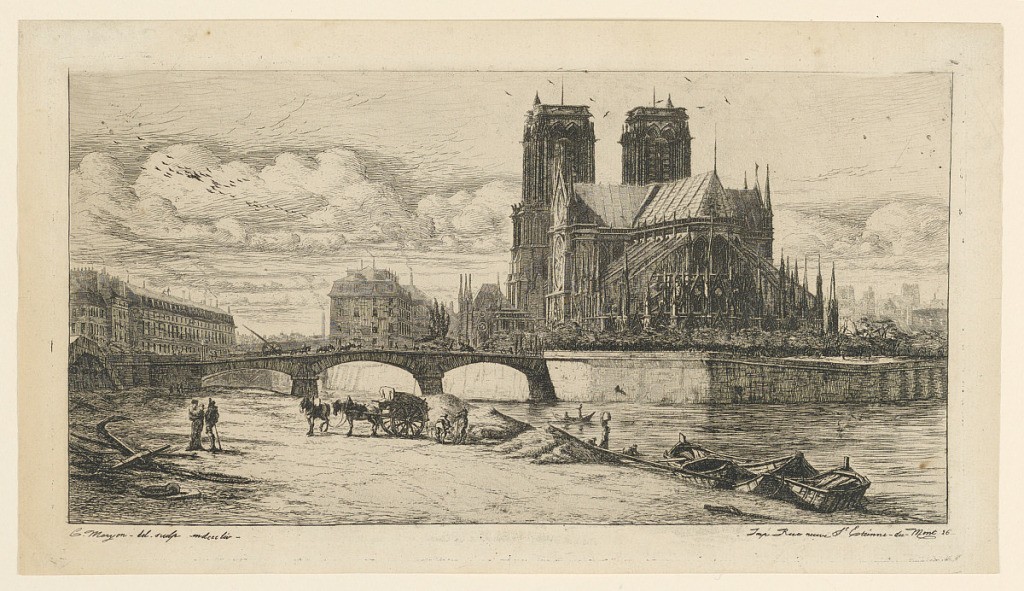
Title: L'Abside de Notre-Dame de Paris (The Apse of Notre-Dame, Paris)
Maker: Charles Meryon, French, 1821–1868
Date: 1854
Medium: Etching on white paper
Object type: Print
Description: View of the apse of the Notre Dame cathedral in Paris from the banks of the Seine River. In foreground are small boats, a cart, horses and figures. Beyond are three arches of the Pont-au-Choux. The old Hotel Dieu, at left.